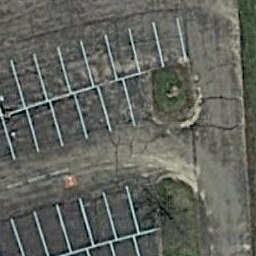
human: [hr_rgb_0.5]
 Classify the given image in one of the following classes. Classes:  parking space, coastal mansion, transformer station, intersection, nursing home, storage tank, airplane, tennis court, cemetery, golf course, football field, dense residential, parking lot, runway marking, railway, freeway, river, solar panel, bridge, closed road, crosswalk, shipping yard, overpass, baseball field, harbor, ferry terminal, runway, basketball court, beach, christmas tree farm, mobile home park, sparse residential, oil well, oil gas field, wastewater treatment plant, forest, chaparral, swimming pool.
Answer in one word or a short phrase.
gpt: parking space